Question: I have an application that writes text with image asynchronously to the RixhTextBox. All works fine, except when i minimize window then restore it to check progress and all images after minimizing and before restoring are not floated to the next line. It looks like this:

Red line shows what happened while window was minimized.
Code that inserts text:
'''
txtLog.AppendText(" ");
txtLog.InsertImage(Resources.OK);
txtLog.AppendText(" " + message + Environment.NewLine);
'''
Dont understand what difference between minimized\maximized writing to RTB and how to resolve this.
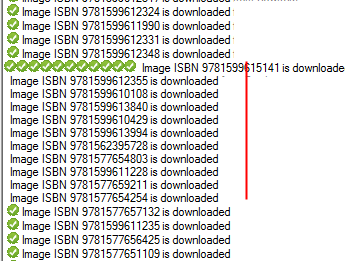
Answer: ExRichTextBox.InsertImage states 'image is inserted wherever the caret is.' <URL> doesn't, however.
Put debug logic to see if txtLog.SelectionStart is changing when minimized. If not - try forcing it
Edit: Good to hear it worked